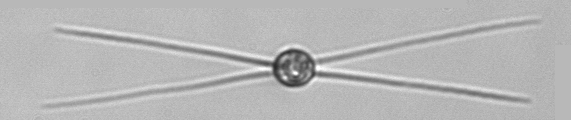
Label: Chaetoceros_danicus